Question: I was implementing the snippet of Knapsack problem using the algorithm that i found in this link <URL>
I have also attached the snippet of the algorithm here too.
I have written following python snippet for the algorithm. Here it is:
'''
def knapsack(v,w,n,W):
V = [[None for x in range(W+1)] for x in range(len(v)+1)]
for wy in range(W+1):
V[0][wy] = 0
for i in range(1,n+1):
for wx in range(W+1):
# print i,wx
if w[i] <= wx:
V[i][wx] = max(V[i-1][wx], v[i]+V[i-1][wx-w[i]])
else:
V[i][wx] = V[i-1][wx]
return V[n][W]
print knapsack(v = [10,40,30,50],w=[5,4,6,3],n=4,W=10)
'''
I am supposed to get output at position . What am I doing wrong here?
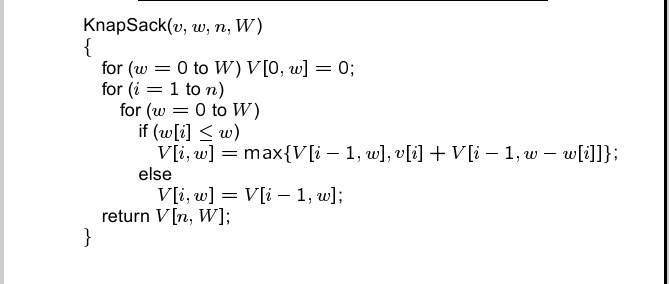
Answer: I am not sure but i think the error is
- 'v and w'- '1 to n'- 'w[n]''v[n]''IndexError'
'''
def knapsack(v,w,n,W):
V = [[None for x in range(W+1)] for x in range(len(v)+1)]
for wy in range(W+1):
V[0][wy] = 0
for i in range(1,n+1):
for wx in range(W+1):
# print i,wx
if w[i-1] <= wx:
V[i][wx] = max(V[i-1][wx], v[i-1]+V[i-1][wx-w[i-1]])
else:
V[i][wx] = V[i-1][wx]
return V[n][W]
print knapsack(v = [10,40,30,50],w=[5,4,6,3],n=4,W=10)
'''
The output is now '90'.

Check the results at <URL>